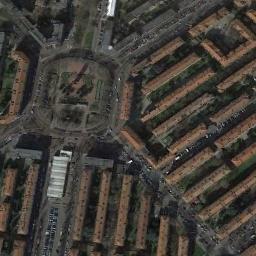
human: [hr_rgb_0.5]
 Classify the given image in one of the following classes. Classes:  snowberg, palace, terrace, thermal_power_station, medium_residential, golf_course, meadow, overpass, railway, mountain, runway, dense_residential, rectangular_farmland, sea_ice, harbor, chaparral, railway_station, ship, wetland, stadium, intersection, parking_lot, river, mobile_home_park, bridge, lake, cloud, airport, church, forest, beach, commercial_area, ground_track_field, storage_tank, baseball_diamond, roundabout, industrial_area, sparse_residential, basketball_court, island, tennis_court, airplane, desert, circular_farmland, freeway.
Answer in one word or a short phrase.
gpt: roundabout